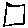
Label: square